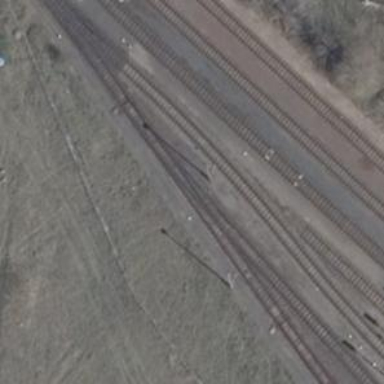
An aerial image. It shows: Railway spur service.